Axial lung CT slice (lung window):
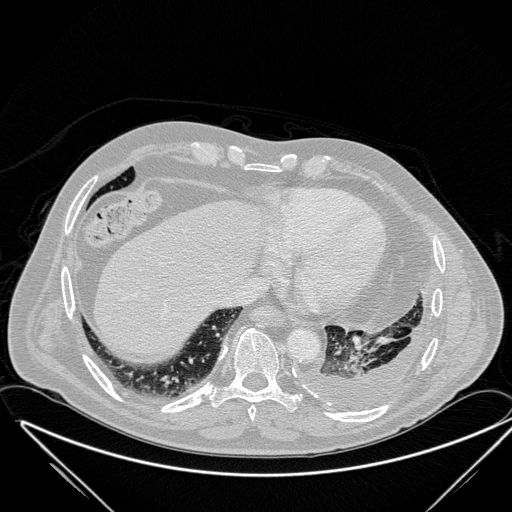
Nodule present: no